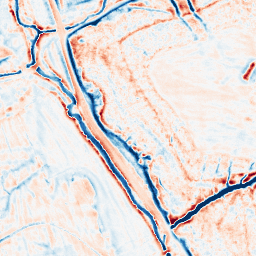
Category: edge_preserving
Decomposition family: bilateral
Decomposition parameters: d: 15
sigma_color: 25
sigma_space: 50
Upsampling method: edge_directed
Upsampling parameters: scale: 2
Upsampling scale: 2